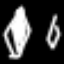
Label: diamond